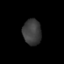
Tissue: prostate
Cell type: NK cells
Senescence score: 0.3524
Nuclear area (px): 461
Mean DAPI intensity: 60.273